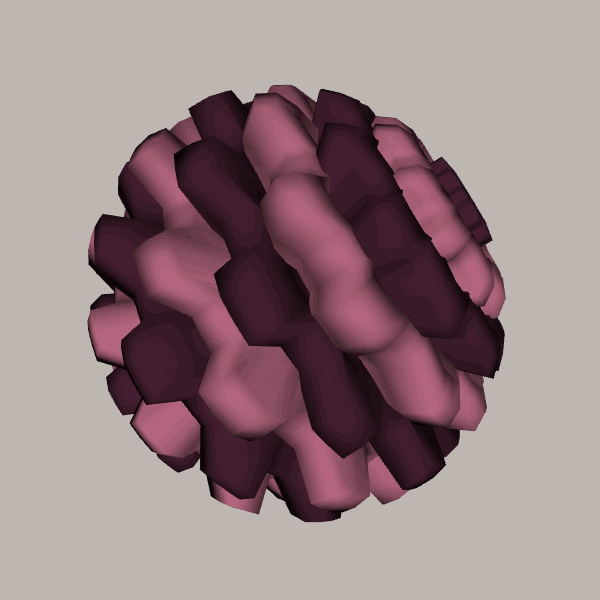
Background: light